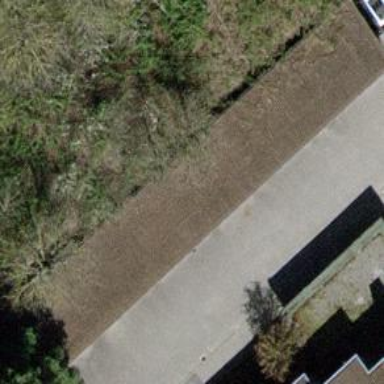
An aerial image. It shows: Garage.